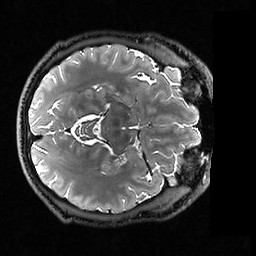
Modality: T2w
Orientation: axial
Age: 32
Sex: male
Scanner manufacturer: ge
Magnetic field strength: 3 T
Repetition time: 3.202 s
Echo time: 0.05874 s